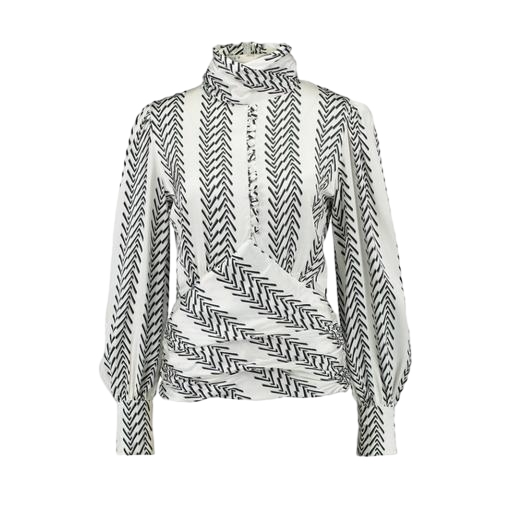
white henri chevron shirt, white printed shirt, black white isola shirt, white background